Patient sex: M
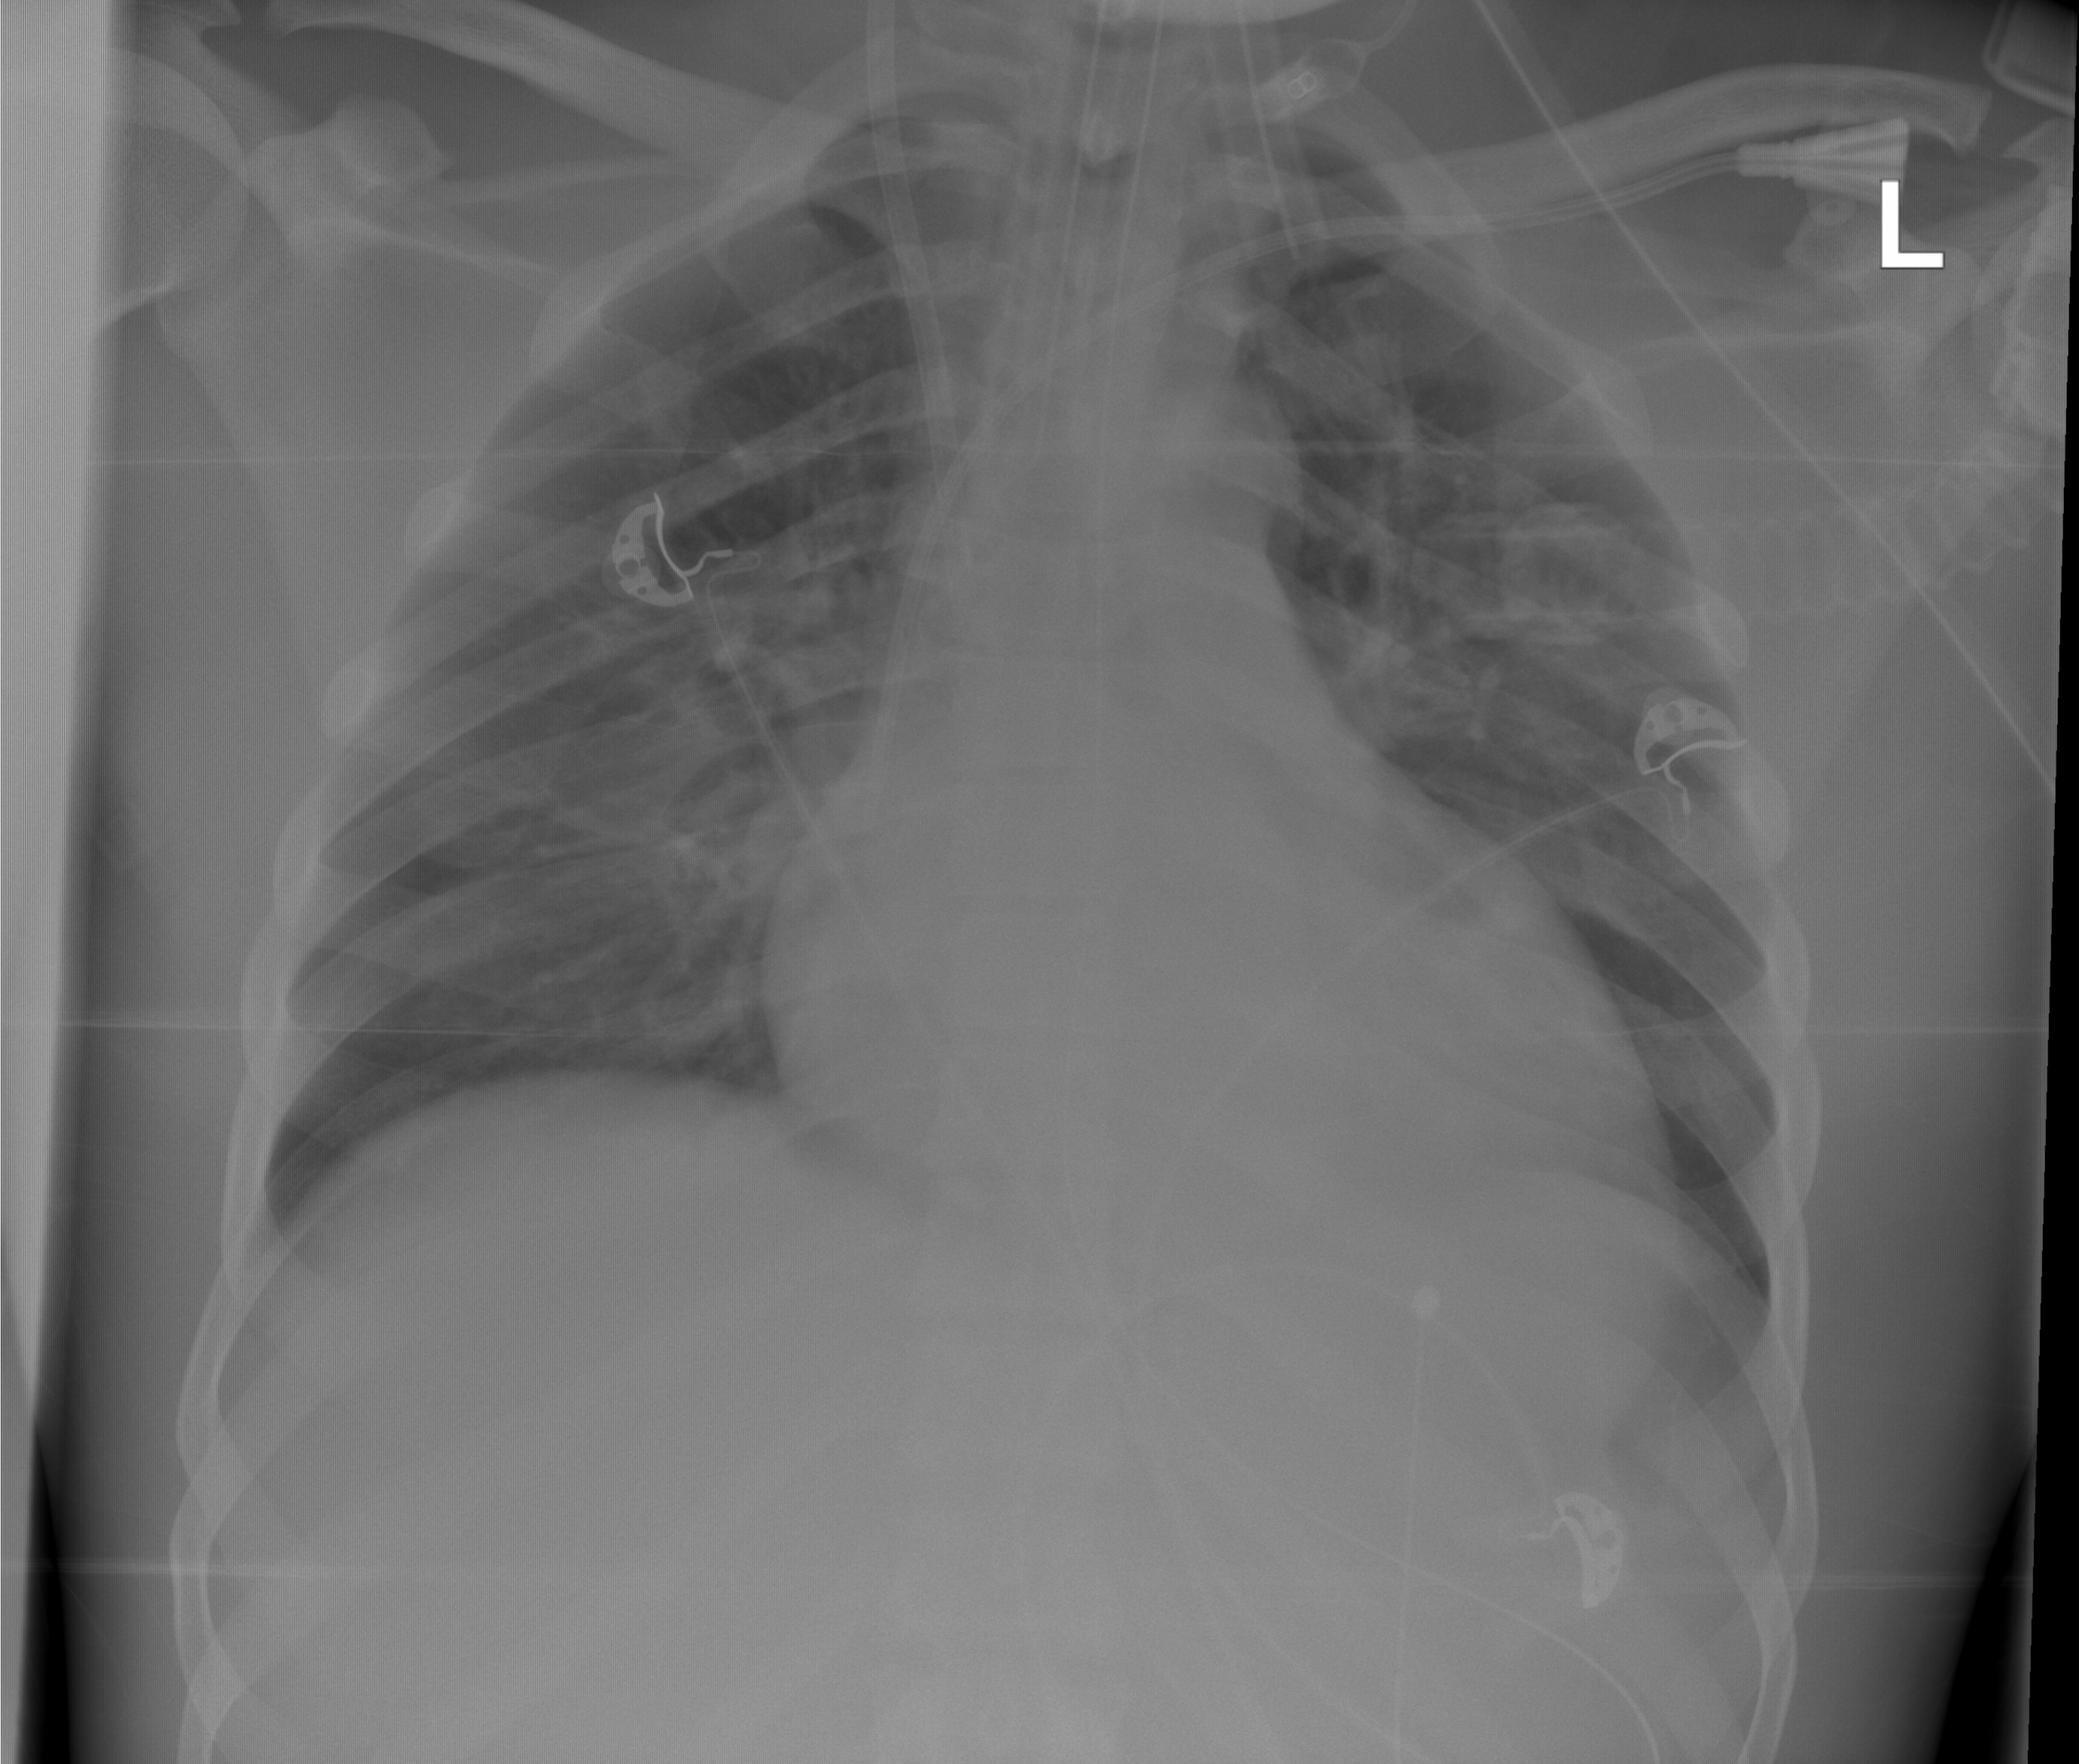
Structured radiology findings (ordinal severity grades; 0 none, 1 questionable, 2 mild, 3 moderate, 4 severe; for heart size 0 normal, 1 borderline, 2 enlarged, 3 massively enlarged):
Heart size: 2
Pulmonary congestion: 2
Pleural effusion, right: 0
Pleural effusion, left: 0
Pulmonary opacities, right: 2
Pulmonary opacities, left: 2
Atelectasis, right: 2
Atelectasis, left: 2